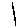
Label: line